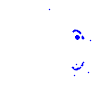
Particle: electron